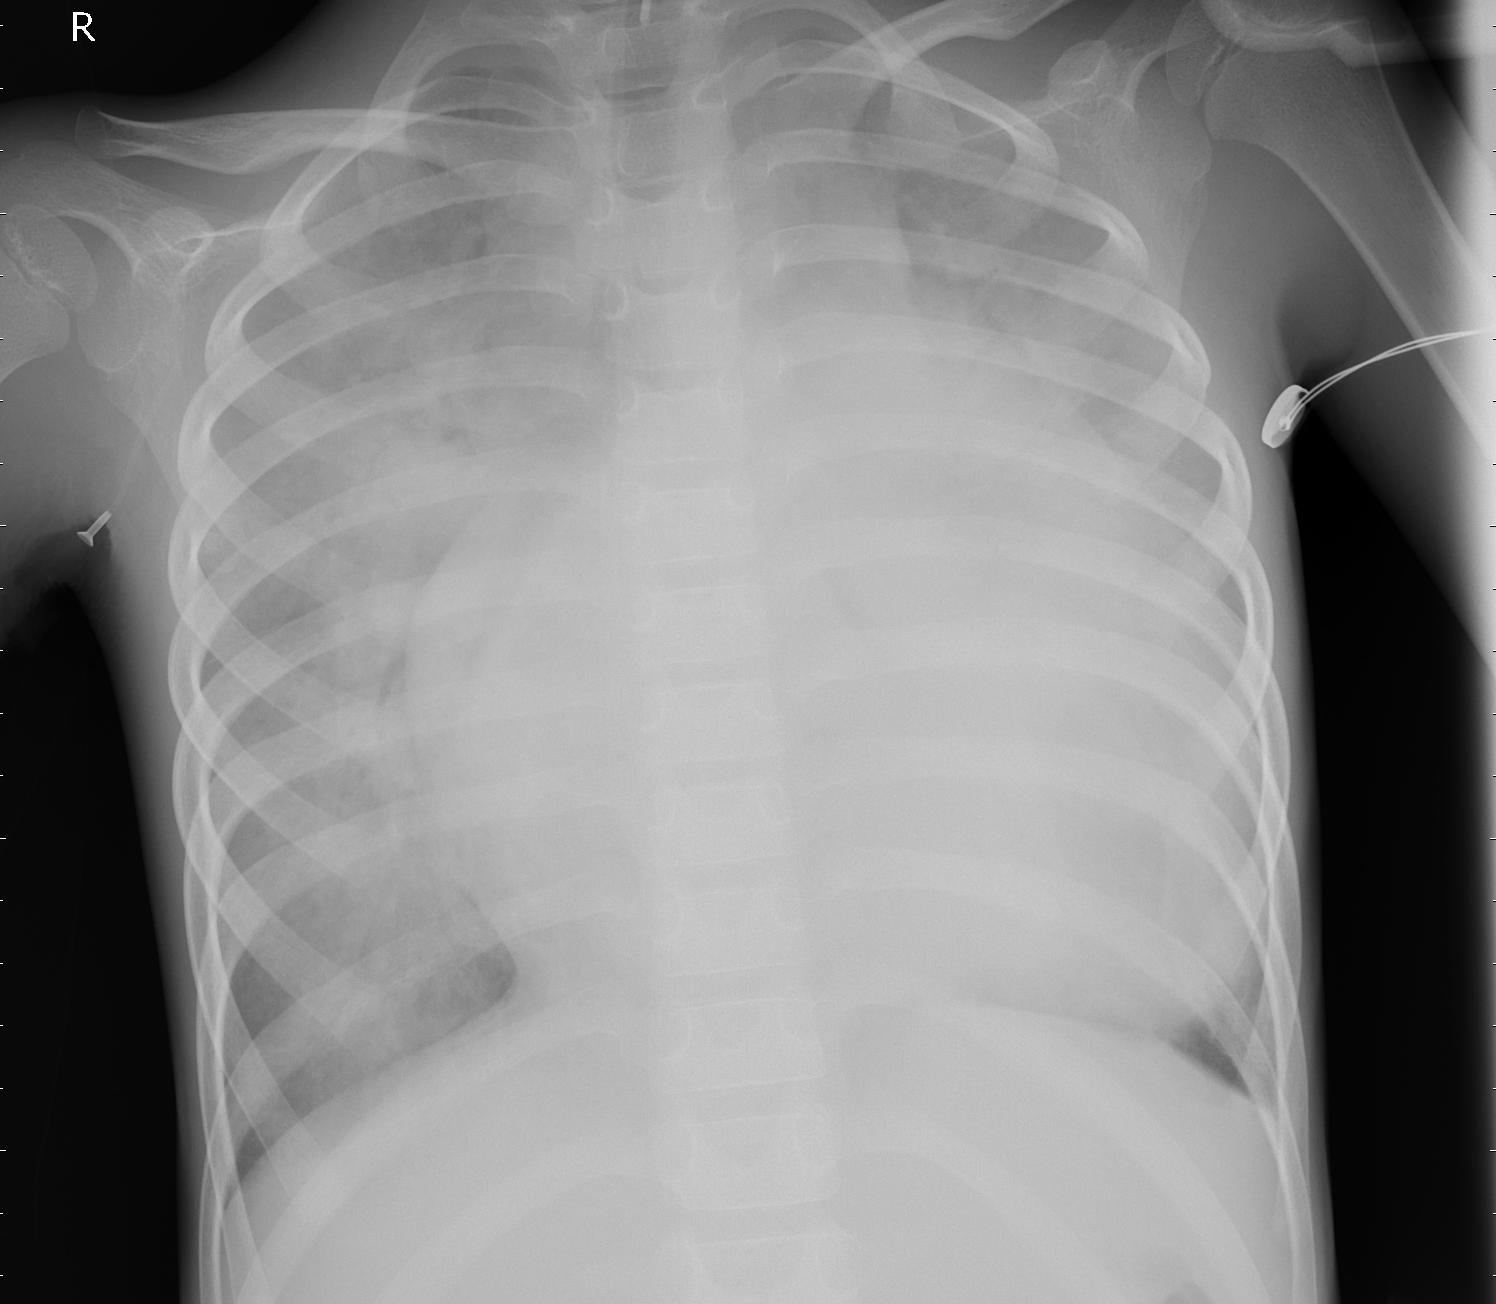
Diagnosis: PNEUMONIA